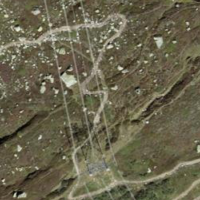
EUNIS habitat code: 26
Species observed at this site:
Vaccinium vitis-idaea